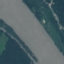
Land use / land cover: River